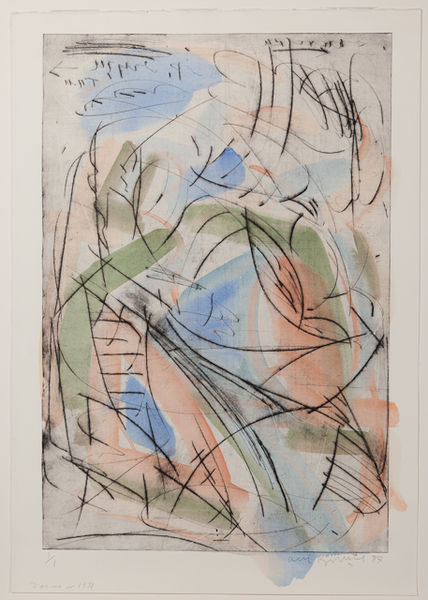
Titel: Untitled Composition, Untitled Composition
Künstler: Oleg Kudriashov
Standort: Amherst (Massachusetts, USA)
Institution: Mead Art Museum, Amherst College
Schlagwörter: blue, red, white, black, green, grey, painting, pink, orange, water, drawing, paper, frame, color, line, sketch, abstract, lines, paint, gabo, scribbles, salmon, whiete, 77